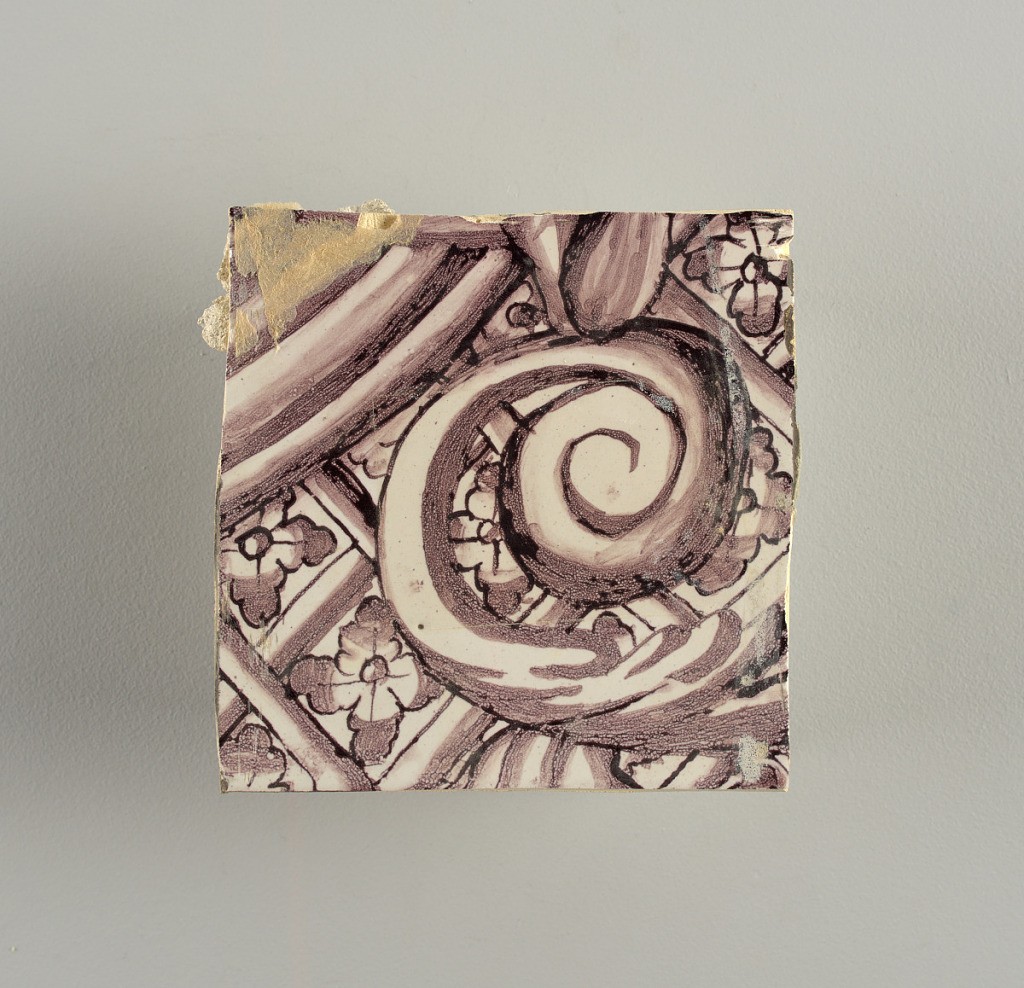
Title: Tile wall facing
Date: ca. 1725
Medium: Tin-glazed earthenware, underglaze
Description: Horizontal rectangle.  Thirty tiles wide and twenty-three tiles high with opening for fireplace eleven tiles wide and ten high.  Foliage arabesques disposed about three vertical axes from which are emphazised by urns at center and right, and at left by the figure of a standing woman carrying an infant on her arm and accompanied by two children.